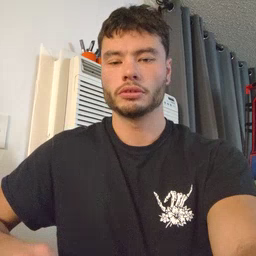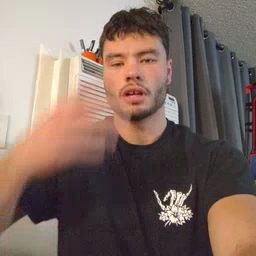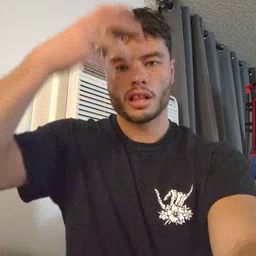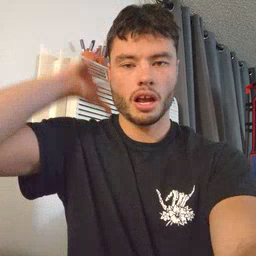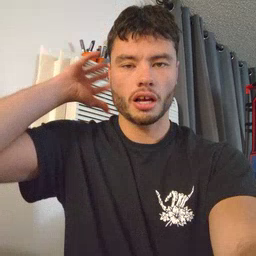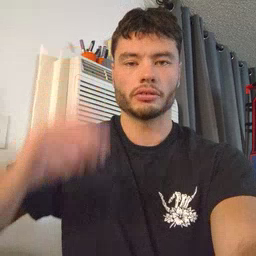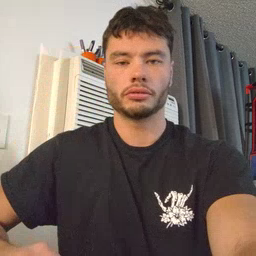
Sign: lion